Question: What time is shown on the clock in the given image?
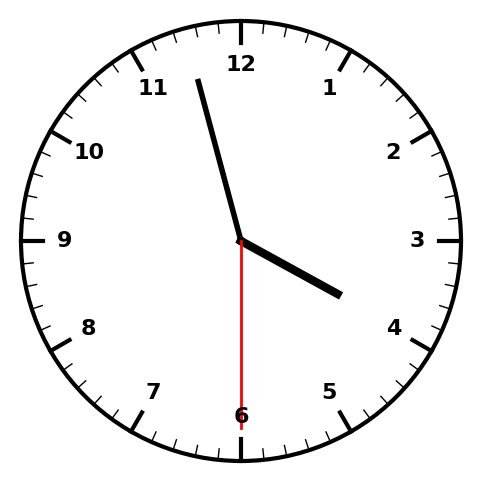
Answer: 03:57:30